Aerial crown-view tile of a tropical tree (Barro Colorado Island, Panama), acquired 20250915:
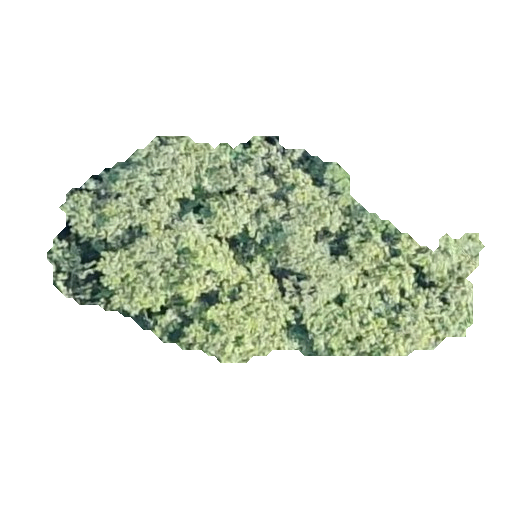
Species: Luehea seemannii
GBIF accepted scientific name: Luehea seemannii
Crown area: 97.892 m²